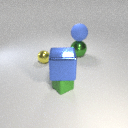
large blue metal cube above small green rubber cube